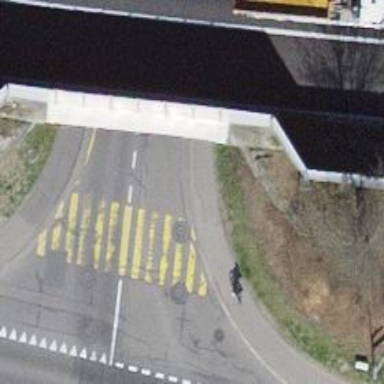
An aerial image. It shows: Residential road passing through tunnel with separate sidewalks on both sides.